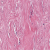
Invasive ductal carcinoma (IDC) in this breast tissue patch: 0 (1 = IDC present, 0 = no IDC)